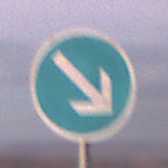
Verkehrszeichen: VorgeschriebeneVorbeifahrtRechts
Umgebung: Outdoor, Nature
Tageszeit: SunriseSunset
Wetter: PartlyCloudy
Licht: Natural
Jahreszeit: NotSpecified
Kontrast: LowContrast